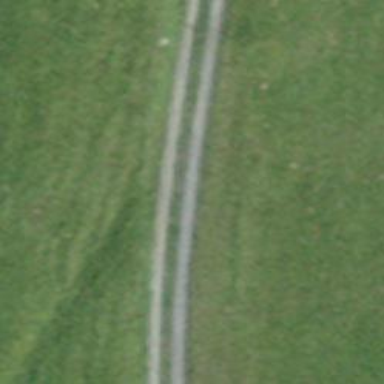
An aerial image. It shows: Gravel track with grade2 tracktype.